Question: I am working in zend framework application.
While coding a small screen I have been facing a problem as bellow.
The radio button is as bellow in zend dojo form:
'''
$EmailRadio = new Zend_Form_Element_Radio('EmailRadio')
->removeDecorator("DtDdWrapper")
->removeDecorator("Label")
->removeDecorator('HtmlTag')
->addMultiOptions(array('0' => 'Send Emails After Student Submit',
'1' => 'Send Emails After Chronepull'))
->setAttrib('dojoType',"dijit.form.RadioButton")
->setValue('0')
->setSeparator('&nbsp');
'''
But in my screen it is displaying as

: Required to display second radio button bellow the first radio button.
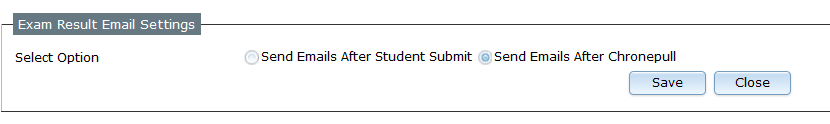
Answer: Try to replace
'''
->setSeparator('&nbsp');
'''
by
'''
->setSeparator('<br>');
'''